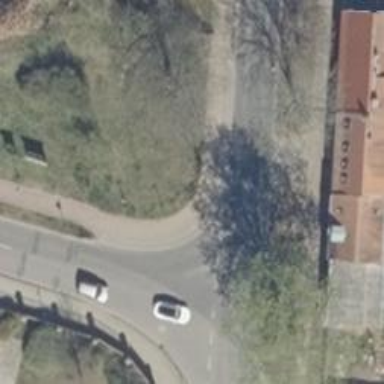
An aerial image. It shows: Sidewalk along the footway.